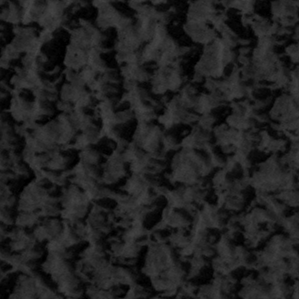
Label: frost